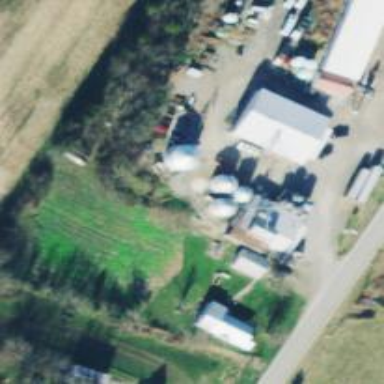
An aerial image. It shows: Silo.